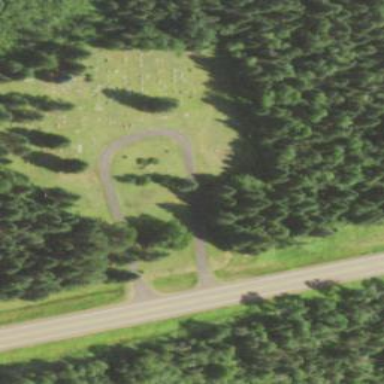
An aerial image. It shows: Cemetery.